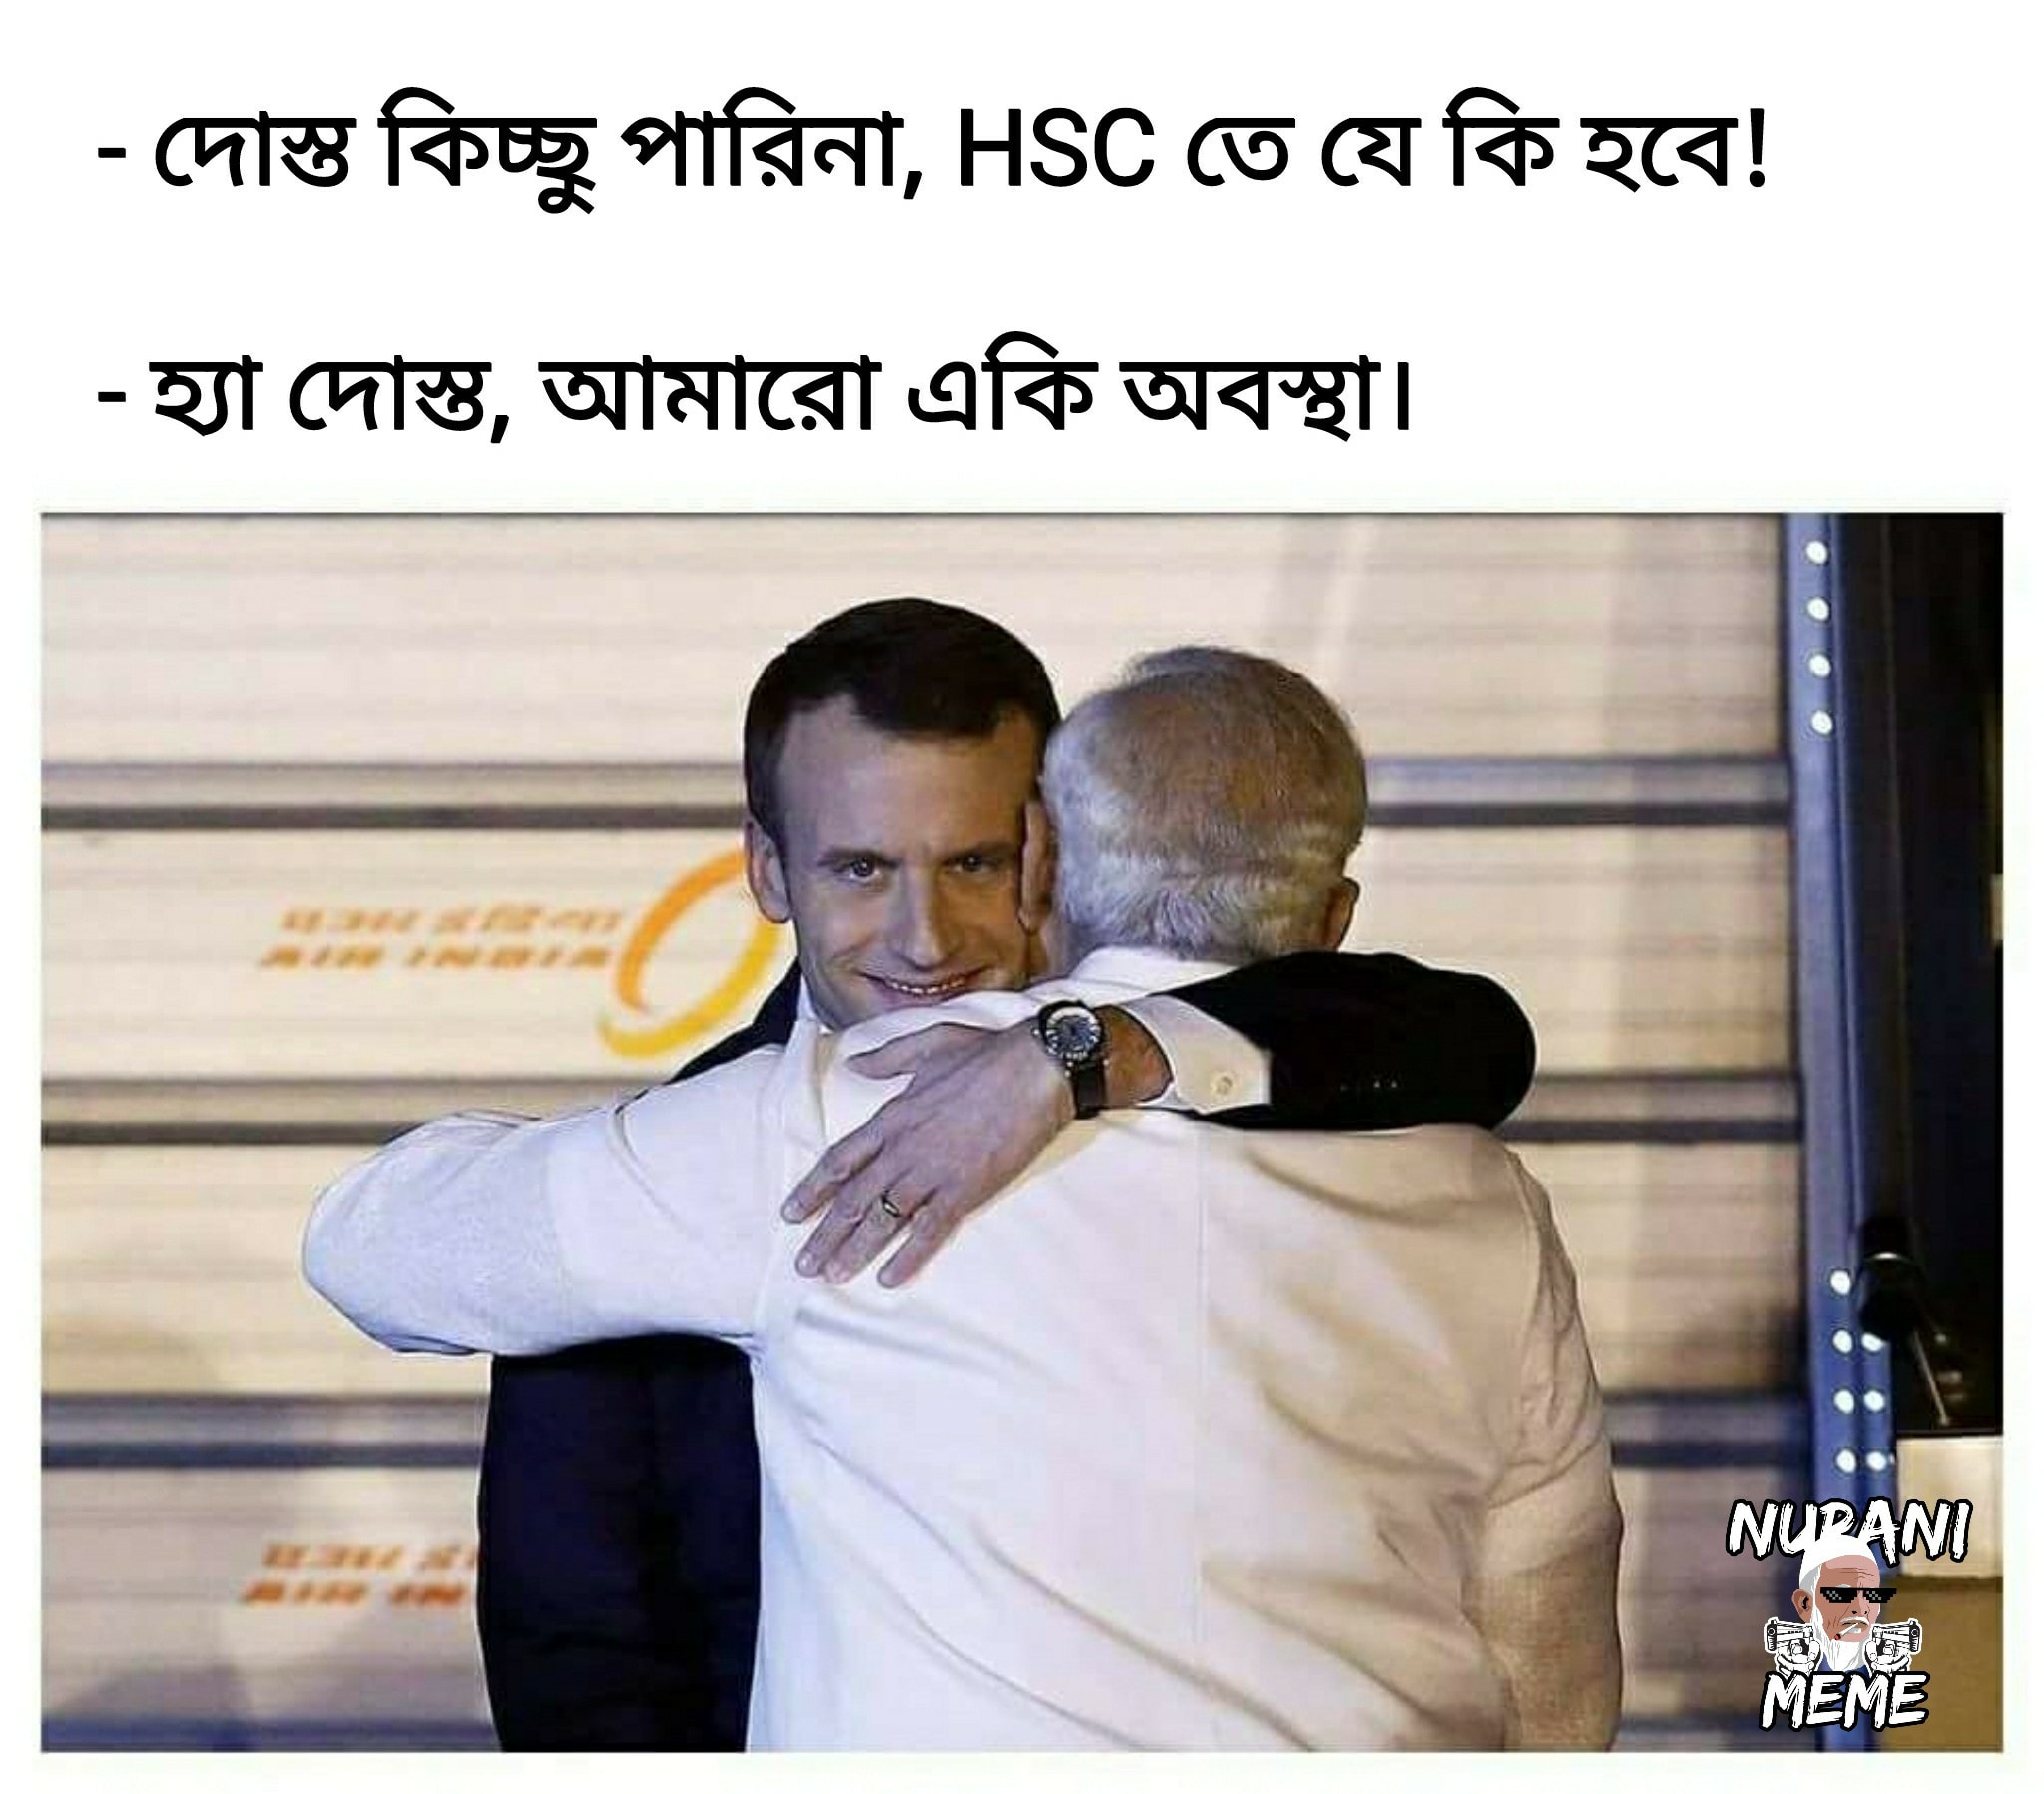
Caption: -দোস্ত কিচ্ছু পারিনা, HSC তে যে কি হবে !   - হ্যাঁ দোস্ত , আমারে একি অবস্থা ।
Label: non-hate